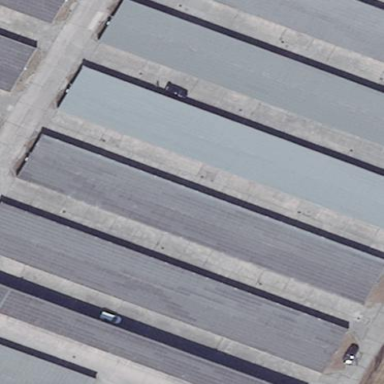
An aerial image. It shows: Group of garages.